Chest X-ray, PA view. Patient: 35 years old, sex M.
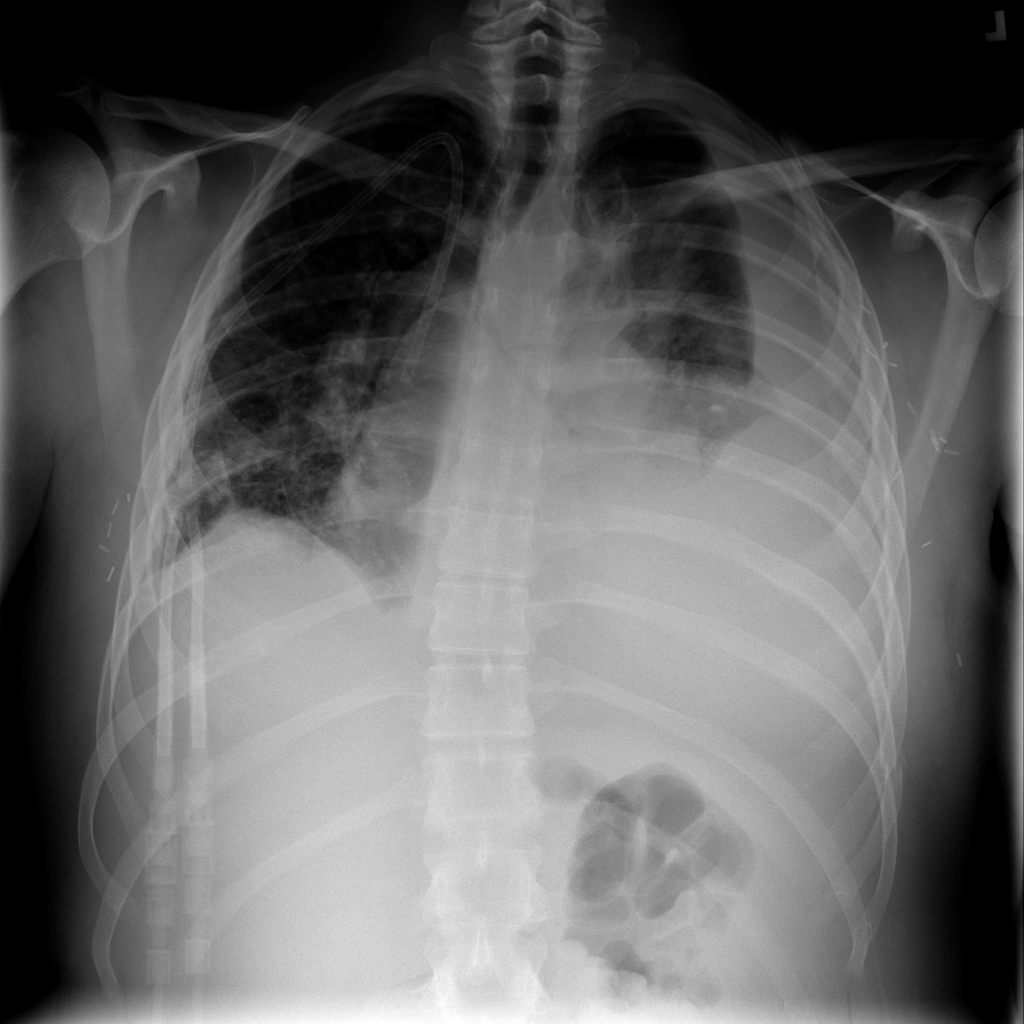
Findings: Mass